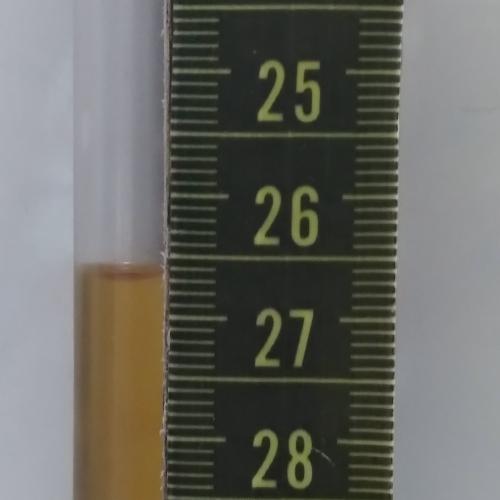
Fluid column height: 26.7 cm